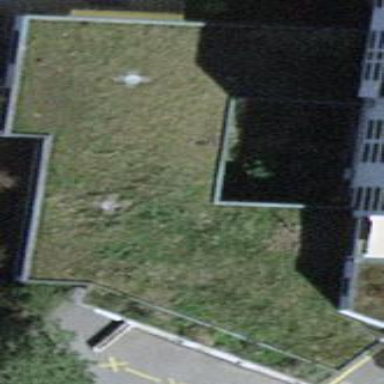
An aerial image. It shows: Hospital building.